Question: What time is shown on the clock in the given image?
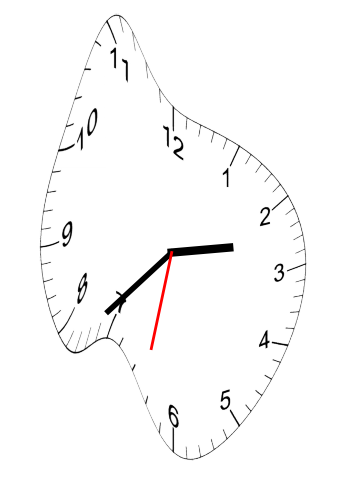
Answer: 02:37:32